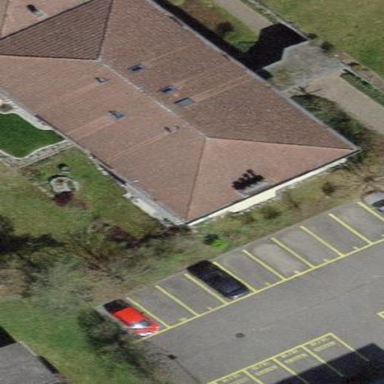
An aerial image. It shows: Building with tiled roof.